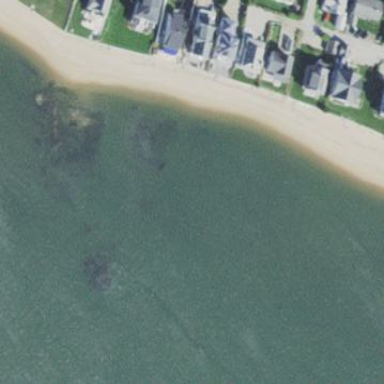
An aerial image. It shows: Sandy beach.